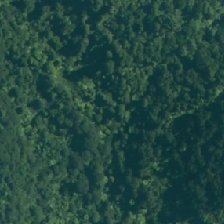
Land cover: broadleaved_indigenous_hardwood